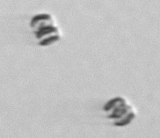
Label: Thalassiosira_sp_aff_mala